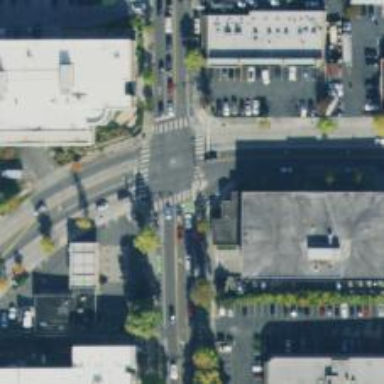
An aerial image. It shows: Footway that serves as traffic island.